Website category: sports
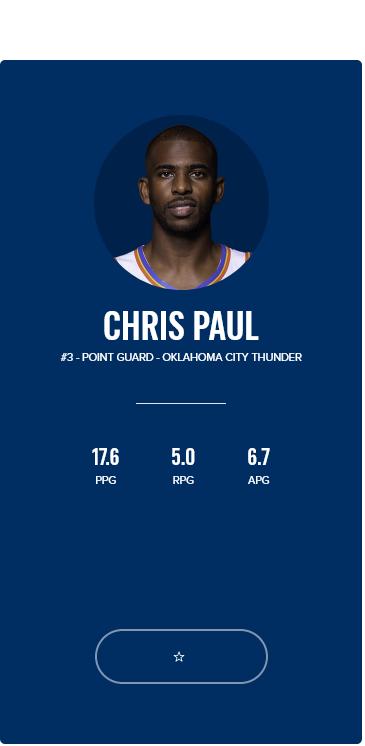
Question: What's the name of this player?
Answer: CHRIS PAUL

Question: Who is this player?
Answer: CHRIS PAUL

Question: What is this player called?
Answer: CHRIS PAUL

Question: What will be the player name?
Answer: CHRIS PAUL

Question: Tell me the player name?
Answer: CHRIS PAUL

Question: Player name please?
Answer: CHRIS PAUL

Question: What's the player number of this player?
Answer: #3

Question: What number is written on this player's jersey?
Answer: #3

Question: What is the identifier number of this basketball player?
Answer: #3

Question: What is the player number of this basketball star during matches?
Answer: #3

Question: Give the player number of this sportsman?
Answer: #3

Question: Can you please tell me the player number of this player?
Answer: #3

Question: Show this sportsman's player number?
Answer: #3

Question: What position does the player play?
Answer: POINT GUARD

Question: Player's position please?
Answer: POINT GUARD

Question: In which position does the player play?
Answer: POINT GUARD

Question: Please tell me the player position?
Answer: POINT GUARD

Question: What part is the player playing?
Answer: POINT GUARD

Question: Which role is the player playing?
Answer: POINT GUARD

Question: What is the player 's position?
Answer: POINT GUARD

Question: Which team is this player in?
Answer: OKLAHOMA CITY THUNDER

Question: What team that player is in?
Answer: OKLAHOMA CITY THUNDER

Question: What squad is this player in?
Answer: OKLAHOMA CITY THUNDER

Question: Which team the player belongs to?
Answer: OKLAHOMA CITY THUNDER

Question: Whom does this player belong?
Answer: OKLAHOMA CITY THUNDER

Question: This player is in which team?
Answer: OKLAHOMA CITY THUNDER

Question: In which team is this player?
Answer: OKLAHOMA CITY THUNDER

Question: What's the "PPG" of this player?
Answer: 17.6

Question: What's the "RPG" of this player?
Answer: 5.0

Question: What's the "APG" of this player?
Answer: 6.7

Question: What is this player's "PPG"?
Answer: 17.6

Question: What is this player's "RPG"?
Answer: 5.0

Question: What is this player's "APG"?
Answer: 6.7

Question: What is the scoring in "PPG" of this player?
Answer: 17.6

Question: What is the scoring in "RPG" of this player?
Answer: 5.0

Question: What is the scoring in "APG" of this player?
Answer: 6.7

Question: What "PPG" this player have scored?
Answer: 17.6

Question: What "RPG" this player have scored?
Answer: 5.0

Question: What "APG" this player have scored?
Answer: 6.7

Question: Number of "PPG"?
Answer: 17.6

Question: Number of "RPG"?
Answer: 5.0

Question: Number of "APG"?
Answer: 6.7

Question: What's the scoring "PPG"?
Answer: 17.6

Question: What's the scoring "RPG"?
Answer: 5.0

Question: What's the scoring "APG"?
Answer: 6.7